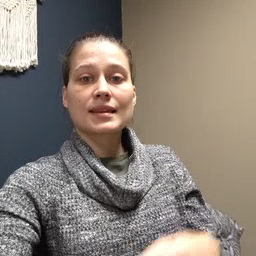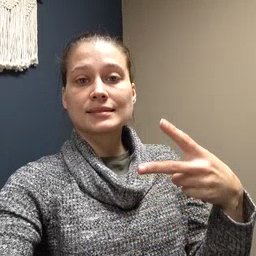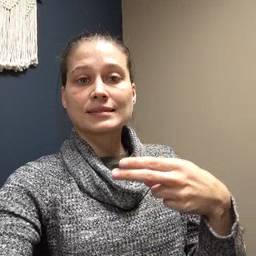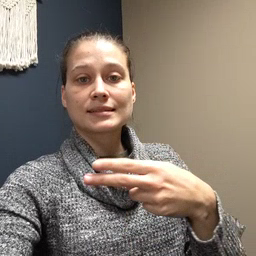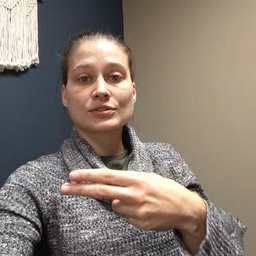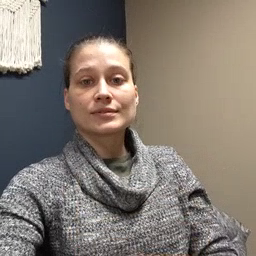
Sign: scissors